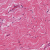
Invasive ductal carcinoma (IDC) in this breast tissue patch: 0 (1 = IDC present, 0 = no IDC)